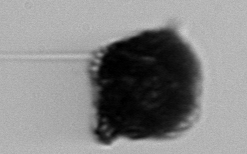
Label: Gonyaulax